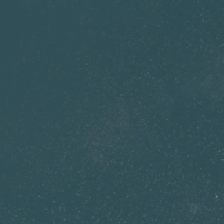
Land cover: lake_pond